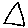
Label: triangle